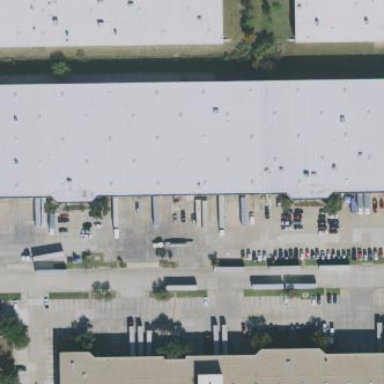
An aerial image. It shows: Warehouse building.